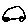
Label: car